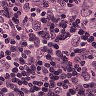
Metastatic tissue present: yes